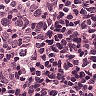
Metastatic tissue present: no